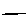
Label: line